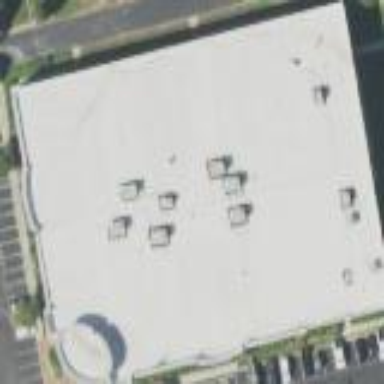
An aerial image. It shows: Building that houses furniture shop.